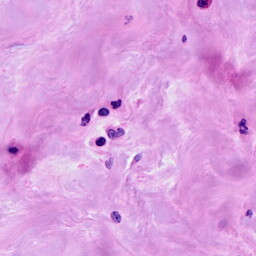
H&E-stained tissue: Breast